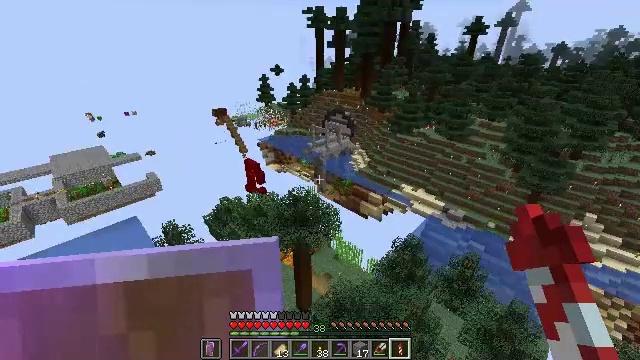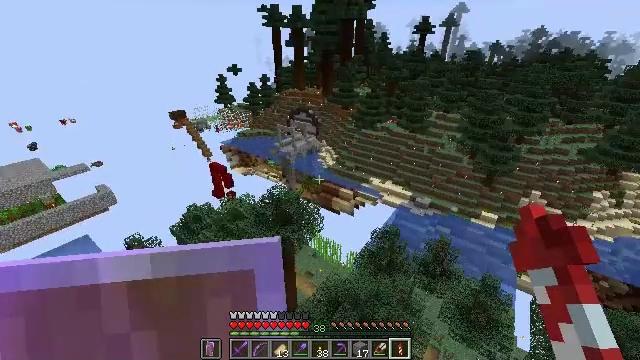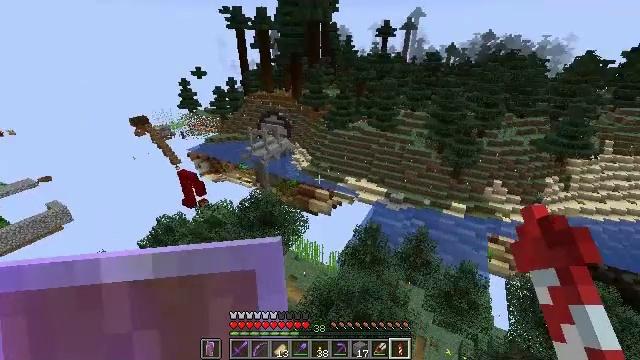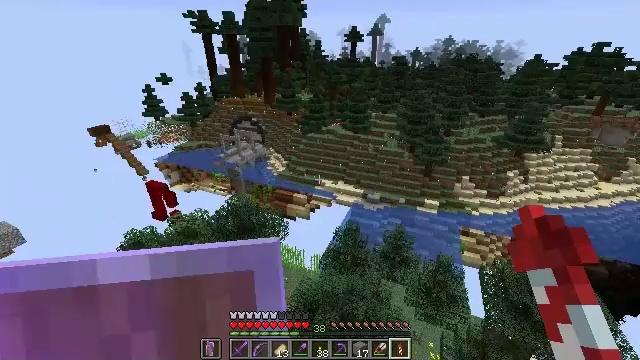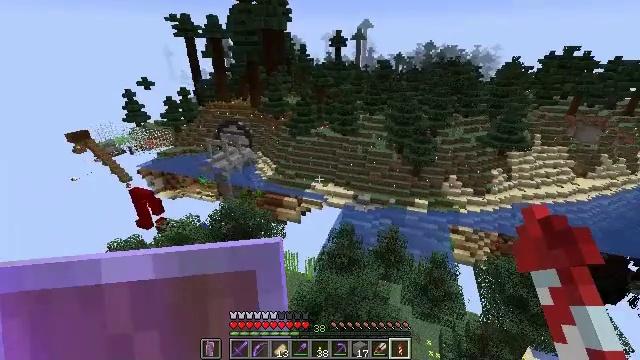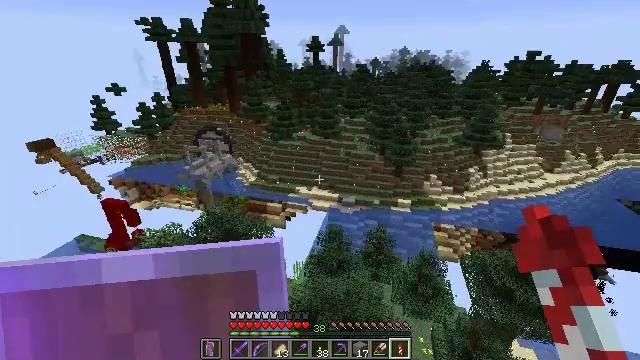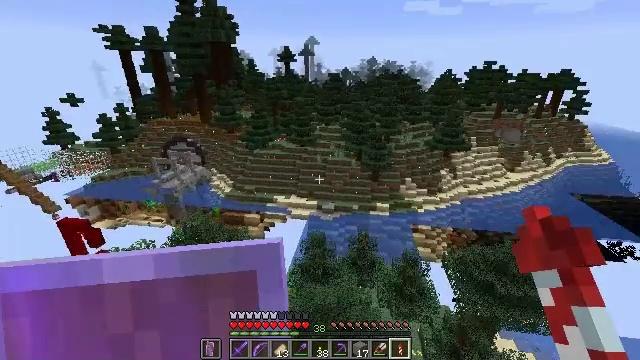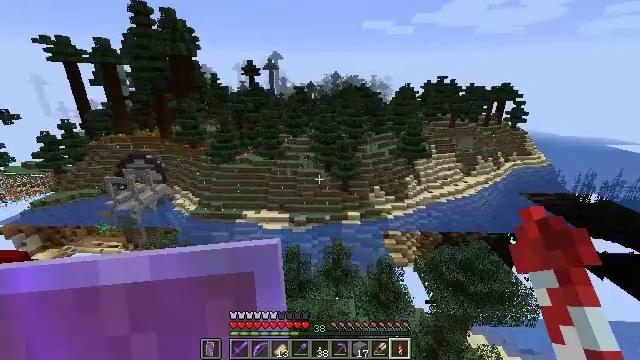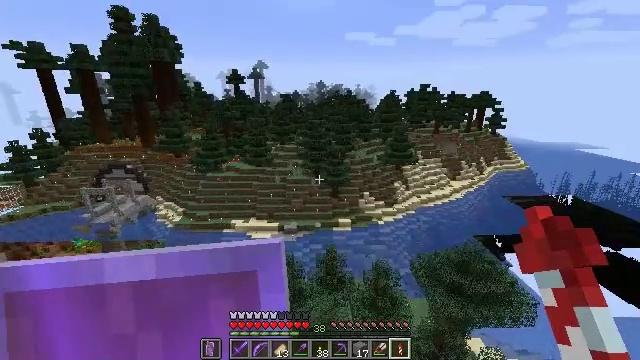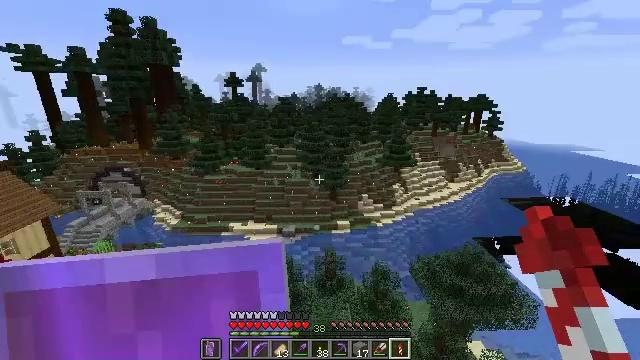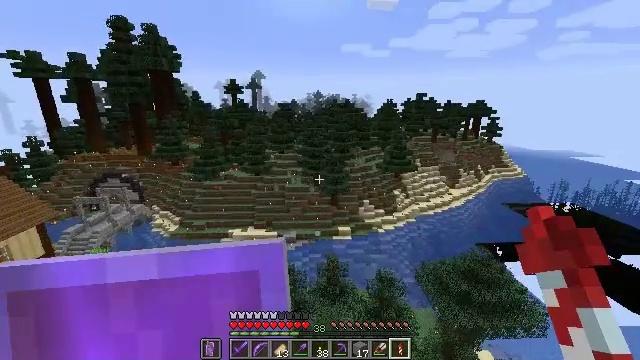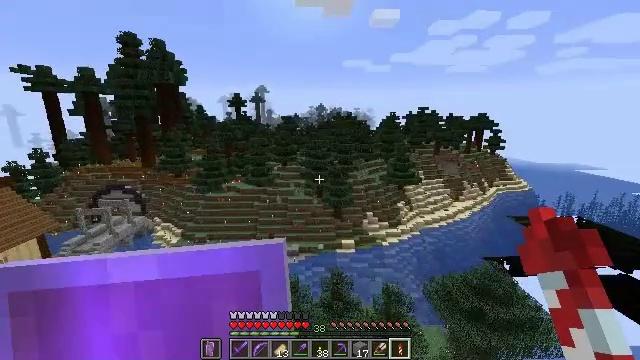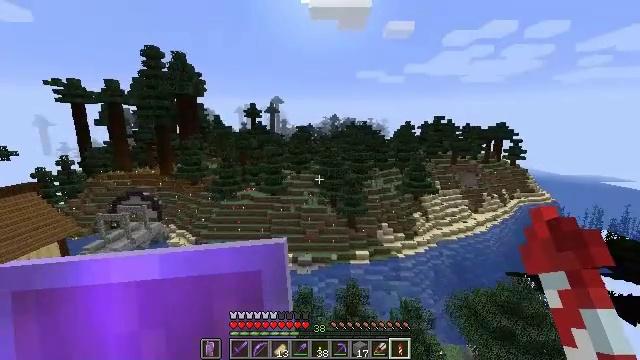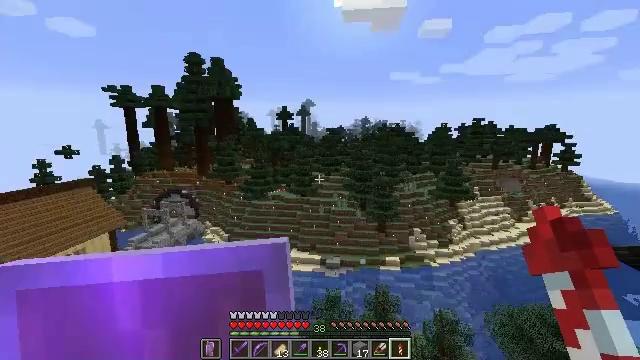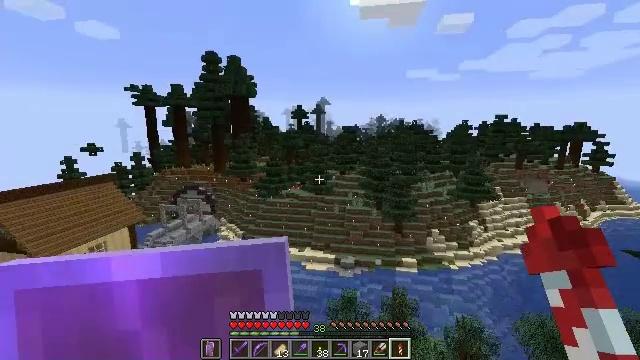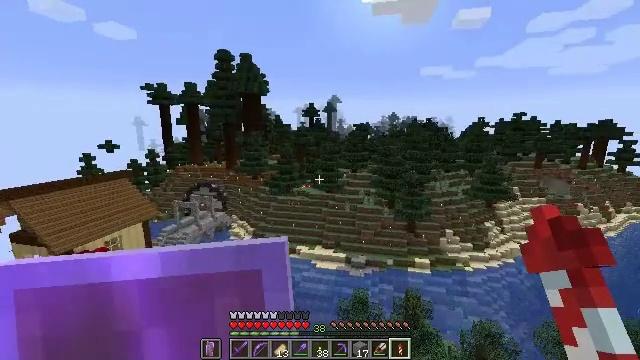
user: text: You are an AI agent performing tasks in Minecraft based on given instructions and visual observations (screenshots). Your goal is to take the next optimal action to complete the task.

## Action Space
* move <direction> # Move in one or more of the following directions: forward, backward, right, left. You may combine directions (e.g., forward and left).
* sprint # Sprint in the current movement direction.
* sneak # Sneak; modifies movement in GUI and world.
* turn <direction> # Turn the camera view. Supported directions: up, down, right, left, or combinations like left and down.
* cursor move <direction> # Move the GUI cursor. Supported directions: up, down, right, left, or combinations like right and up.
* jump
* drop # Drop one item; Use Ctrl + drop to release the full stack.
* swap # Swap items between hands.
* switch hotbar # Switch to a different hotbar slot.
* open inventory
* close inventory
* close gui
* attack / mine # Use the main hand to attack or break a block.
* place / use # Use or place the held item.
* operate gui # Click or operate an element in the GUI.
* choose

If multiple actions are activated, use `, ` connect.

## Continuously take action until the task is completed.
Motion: motion action
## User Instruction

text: Remove oak leaves from the inventory.
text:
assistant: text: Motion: turn right
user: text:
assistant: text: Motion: turn right
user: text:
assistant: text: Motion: turn right
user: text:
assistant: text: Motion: turn right
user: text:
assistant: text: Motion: turn right and up
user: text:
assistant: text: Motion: turn right and up
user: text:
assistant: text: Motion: turn right and up
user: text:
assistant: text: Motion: turn right and up
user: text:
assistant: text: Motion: no_op
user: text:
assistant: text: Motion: turn up
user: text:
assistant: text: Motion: turn up
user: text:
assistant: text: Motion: turn left and up
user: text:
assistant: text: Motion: turn left
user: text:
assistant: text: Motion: turn left
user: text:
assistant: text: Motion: turn left
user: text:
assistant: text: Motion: turn left
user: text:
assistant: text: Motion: turn left
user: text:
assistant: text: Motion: turn left
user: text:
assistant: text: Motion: no_op
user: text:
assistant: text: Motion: no_op
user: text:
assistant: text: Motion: turn left
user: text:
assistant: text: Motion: turn left
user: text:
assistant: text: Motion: no_op
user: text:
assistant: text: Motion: no_op
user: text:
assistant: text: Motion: turn left
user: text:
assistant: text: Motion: turn left and down
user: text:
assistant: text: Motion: turn left
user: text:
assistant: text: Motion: turn left
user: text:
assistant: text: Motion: no_op
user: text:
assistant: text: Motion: no_op